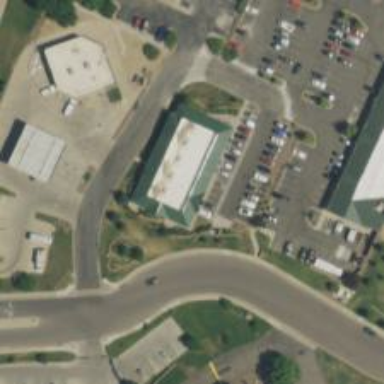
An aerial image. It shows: Veterinary facility.